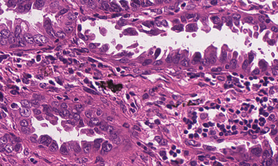
Tumor epithelial tissue: yes
Tumor-associated stroma tissue: yes
Normal tissue: no